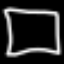
Label: square